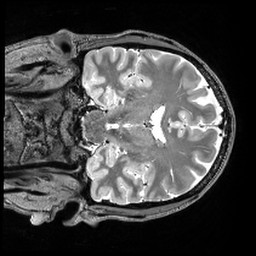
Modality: T2w
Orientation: coronal
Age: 46
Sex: male
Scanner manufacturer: siemens
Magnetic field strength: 3 T
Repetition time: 3.2 s
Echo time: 0.56 s